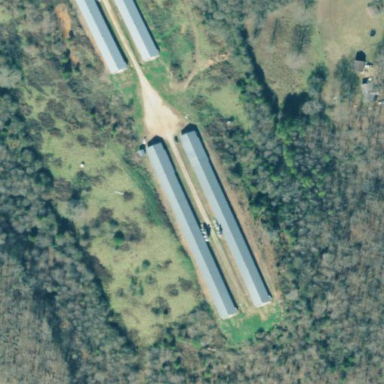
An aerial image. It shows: Poultry house.